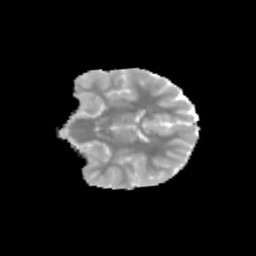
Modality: MD
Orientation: coronal
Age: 9
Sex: female
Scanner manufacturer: siemens
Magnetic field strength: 3 T
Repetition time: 3.8 s
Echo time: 0.07 s